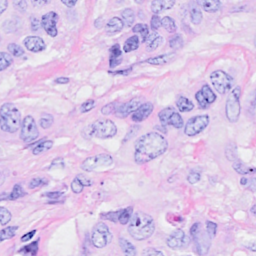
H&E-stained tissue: Breast